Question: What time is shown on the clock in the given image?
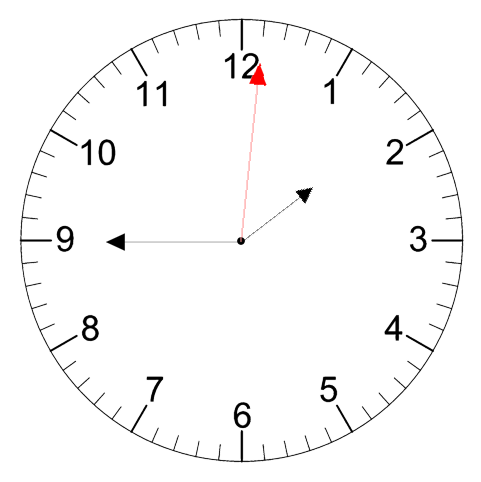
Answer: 01:45:01